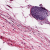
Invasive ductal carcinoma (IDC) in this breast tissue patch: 0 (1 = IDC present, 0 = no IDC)